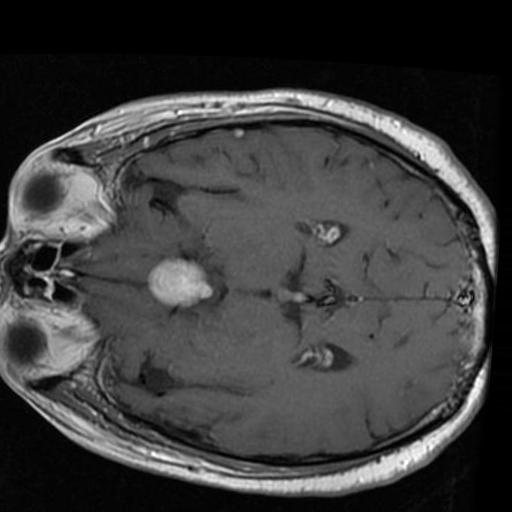
Label: brain_tumor